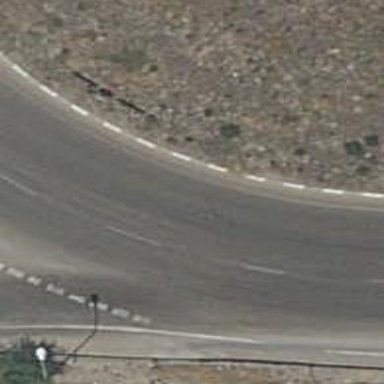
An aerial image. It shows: Roundabout on primary highway.